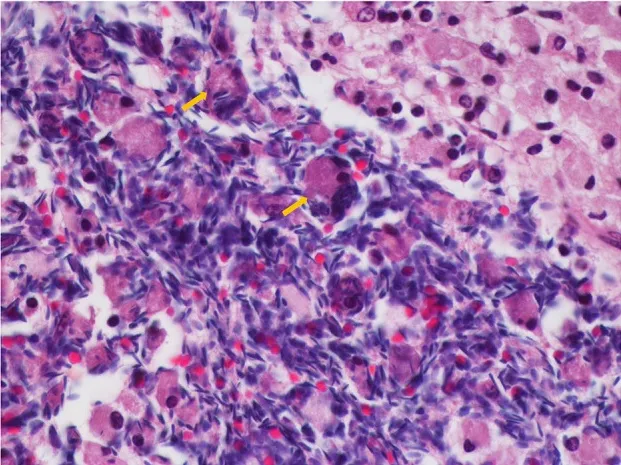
Foreign body inflammatory reaction in response to sperm extravasation, consisting of numerous multinucleated giant cells (arrows) (H&E, 600x).
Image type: pathology (h&e)